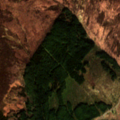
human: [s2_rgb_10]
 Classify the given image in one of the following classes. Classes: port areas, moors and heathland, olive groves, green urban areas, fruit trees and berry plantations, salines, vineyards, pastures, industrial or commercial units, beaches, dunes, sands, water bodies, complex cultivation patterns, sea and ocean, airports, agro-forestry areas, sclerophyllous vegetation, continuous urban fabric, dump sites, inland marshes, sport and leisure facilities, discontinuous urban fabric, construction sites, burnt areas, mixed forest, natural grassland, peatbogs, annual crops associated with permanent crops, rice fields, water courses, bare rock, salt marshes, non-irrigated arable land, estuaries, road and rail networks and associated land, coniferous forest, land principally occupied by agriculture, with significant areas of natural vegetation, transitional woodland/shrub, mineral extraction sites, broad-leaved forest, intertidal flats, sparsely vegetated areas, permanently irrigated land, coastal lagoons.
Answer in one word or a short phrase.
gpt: coniferous forest, transitional woodland/shrub, peatbogs